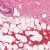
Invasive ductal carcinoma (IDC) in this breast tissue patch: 0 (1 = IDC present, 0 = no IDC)